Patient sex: F
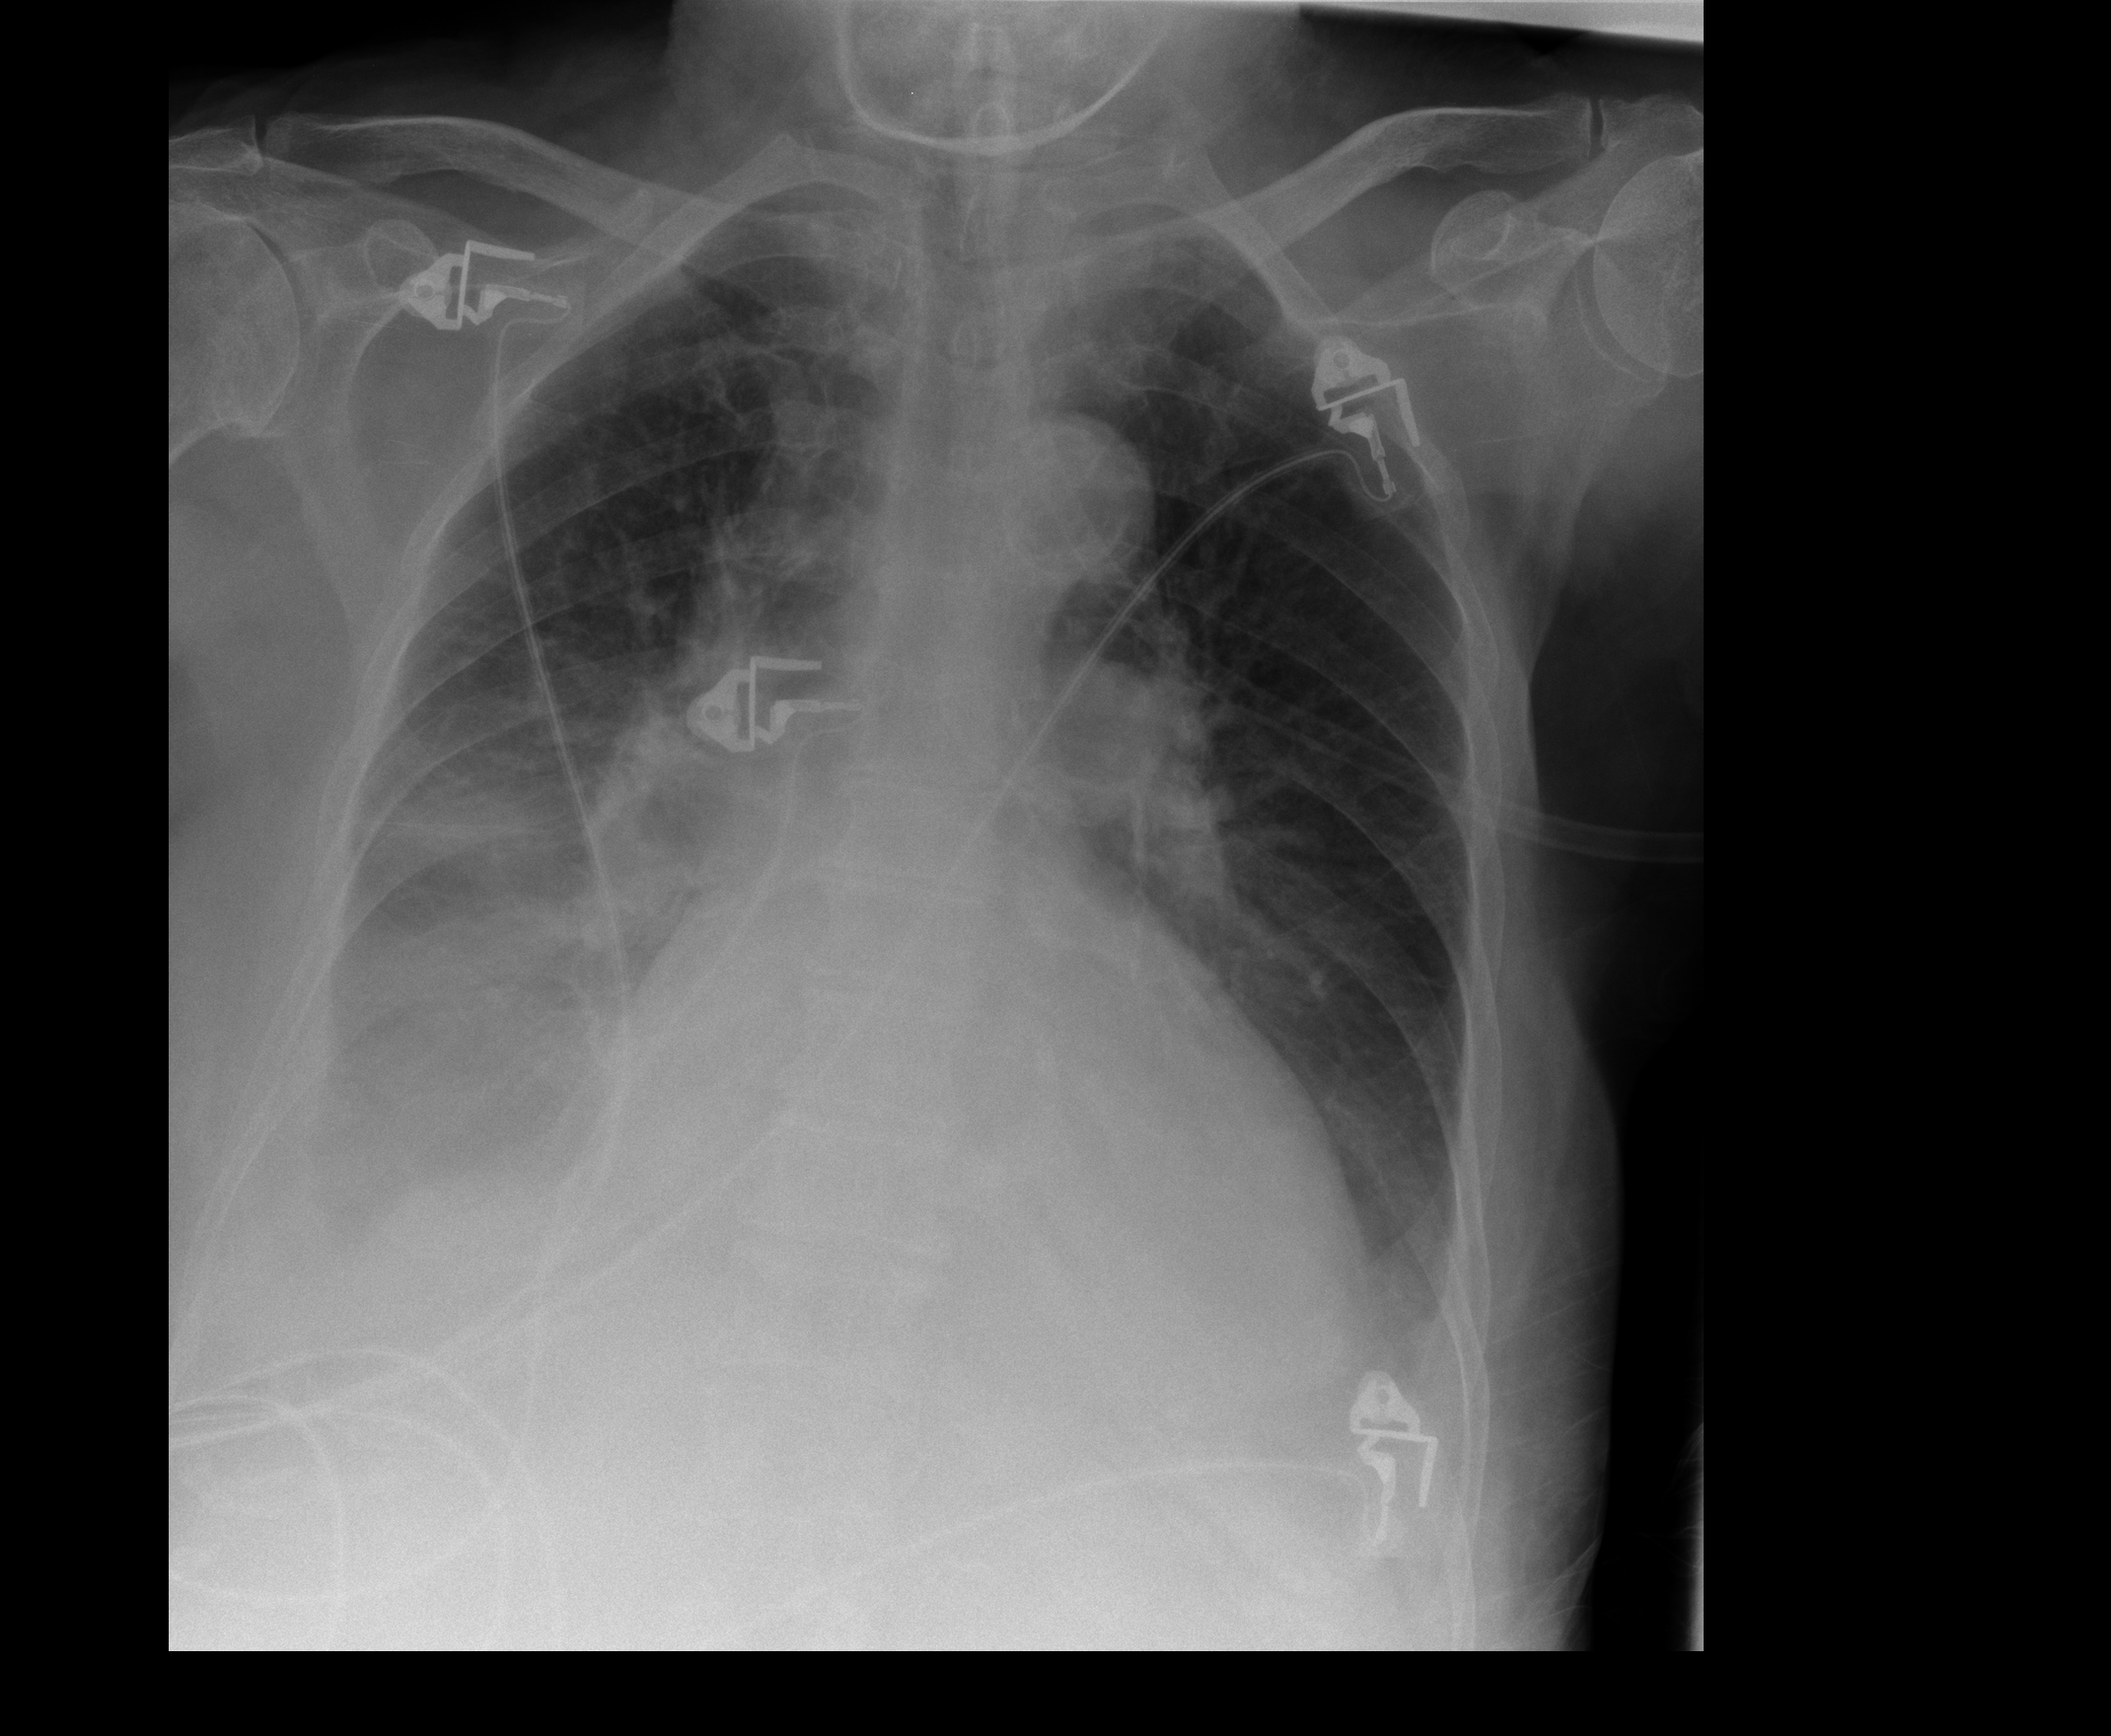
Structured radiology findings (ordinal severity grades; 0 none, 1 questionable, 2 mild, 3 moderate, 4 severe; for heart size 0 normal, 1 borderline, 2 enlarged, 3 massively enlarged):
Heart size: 2
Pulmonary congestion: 2
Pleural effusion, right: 2
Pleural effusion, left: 2
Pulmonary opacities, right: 1
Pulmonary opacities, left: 0
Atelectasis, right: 3
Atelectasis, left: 2